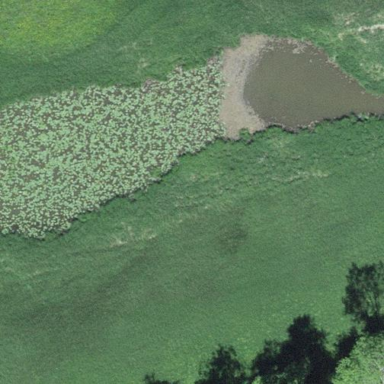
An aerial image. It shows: Serene pond surrounded by nature.